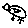
Label: bird